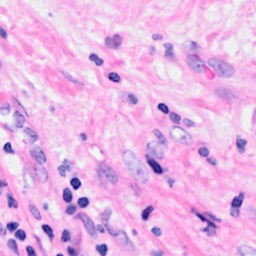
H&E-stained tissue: Breast